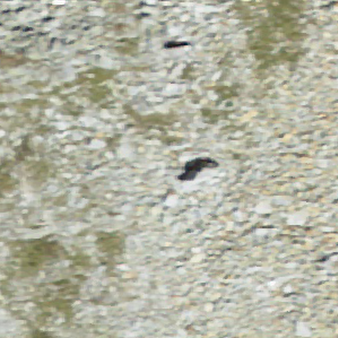
Label: other